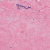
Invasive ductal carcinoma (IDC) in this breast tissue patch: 1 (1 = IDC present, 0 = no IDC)